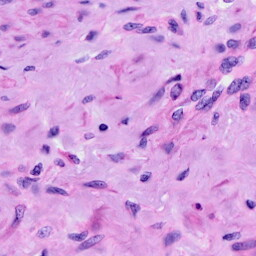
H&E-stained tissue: Cervix